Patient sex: F
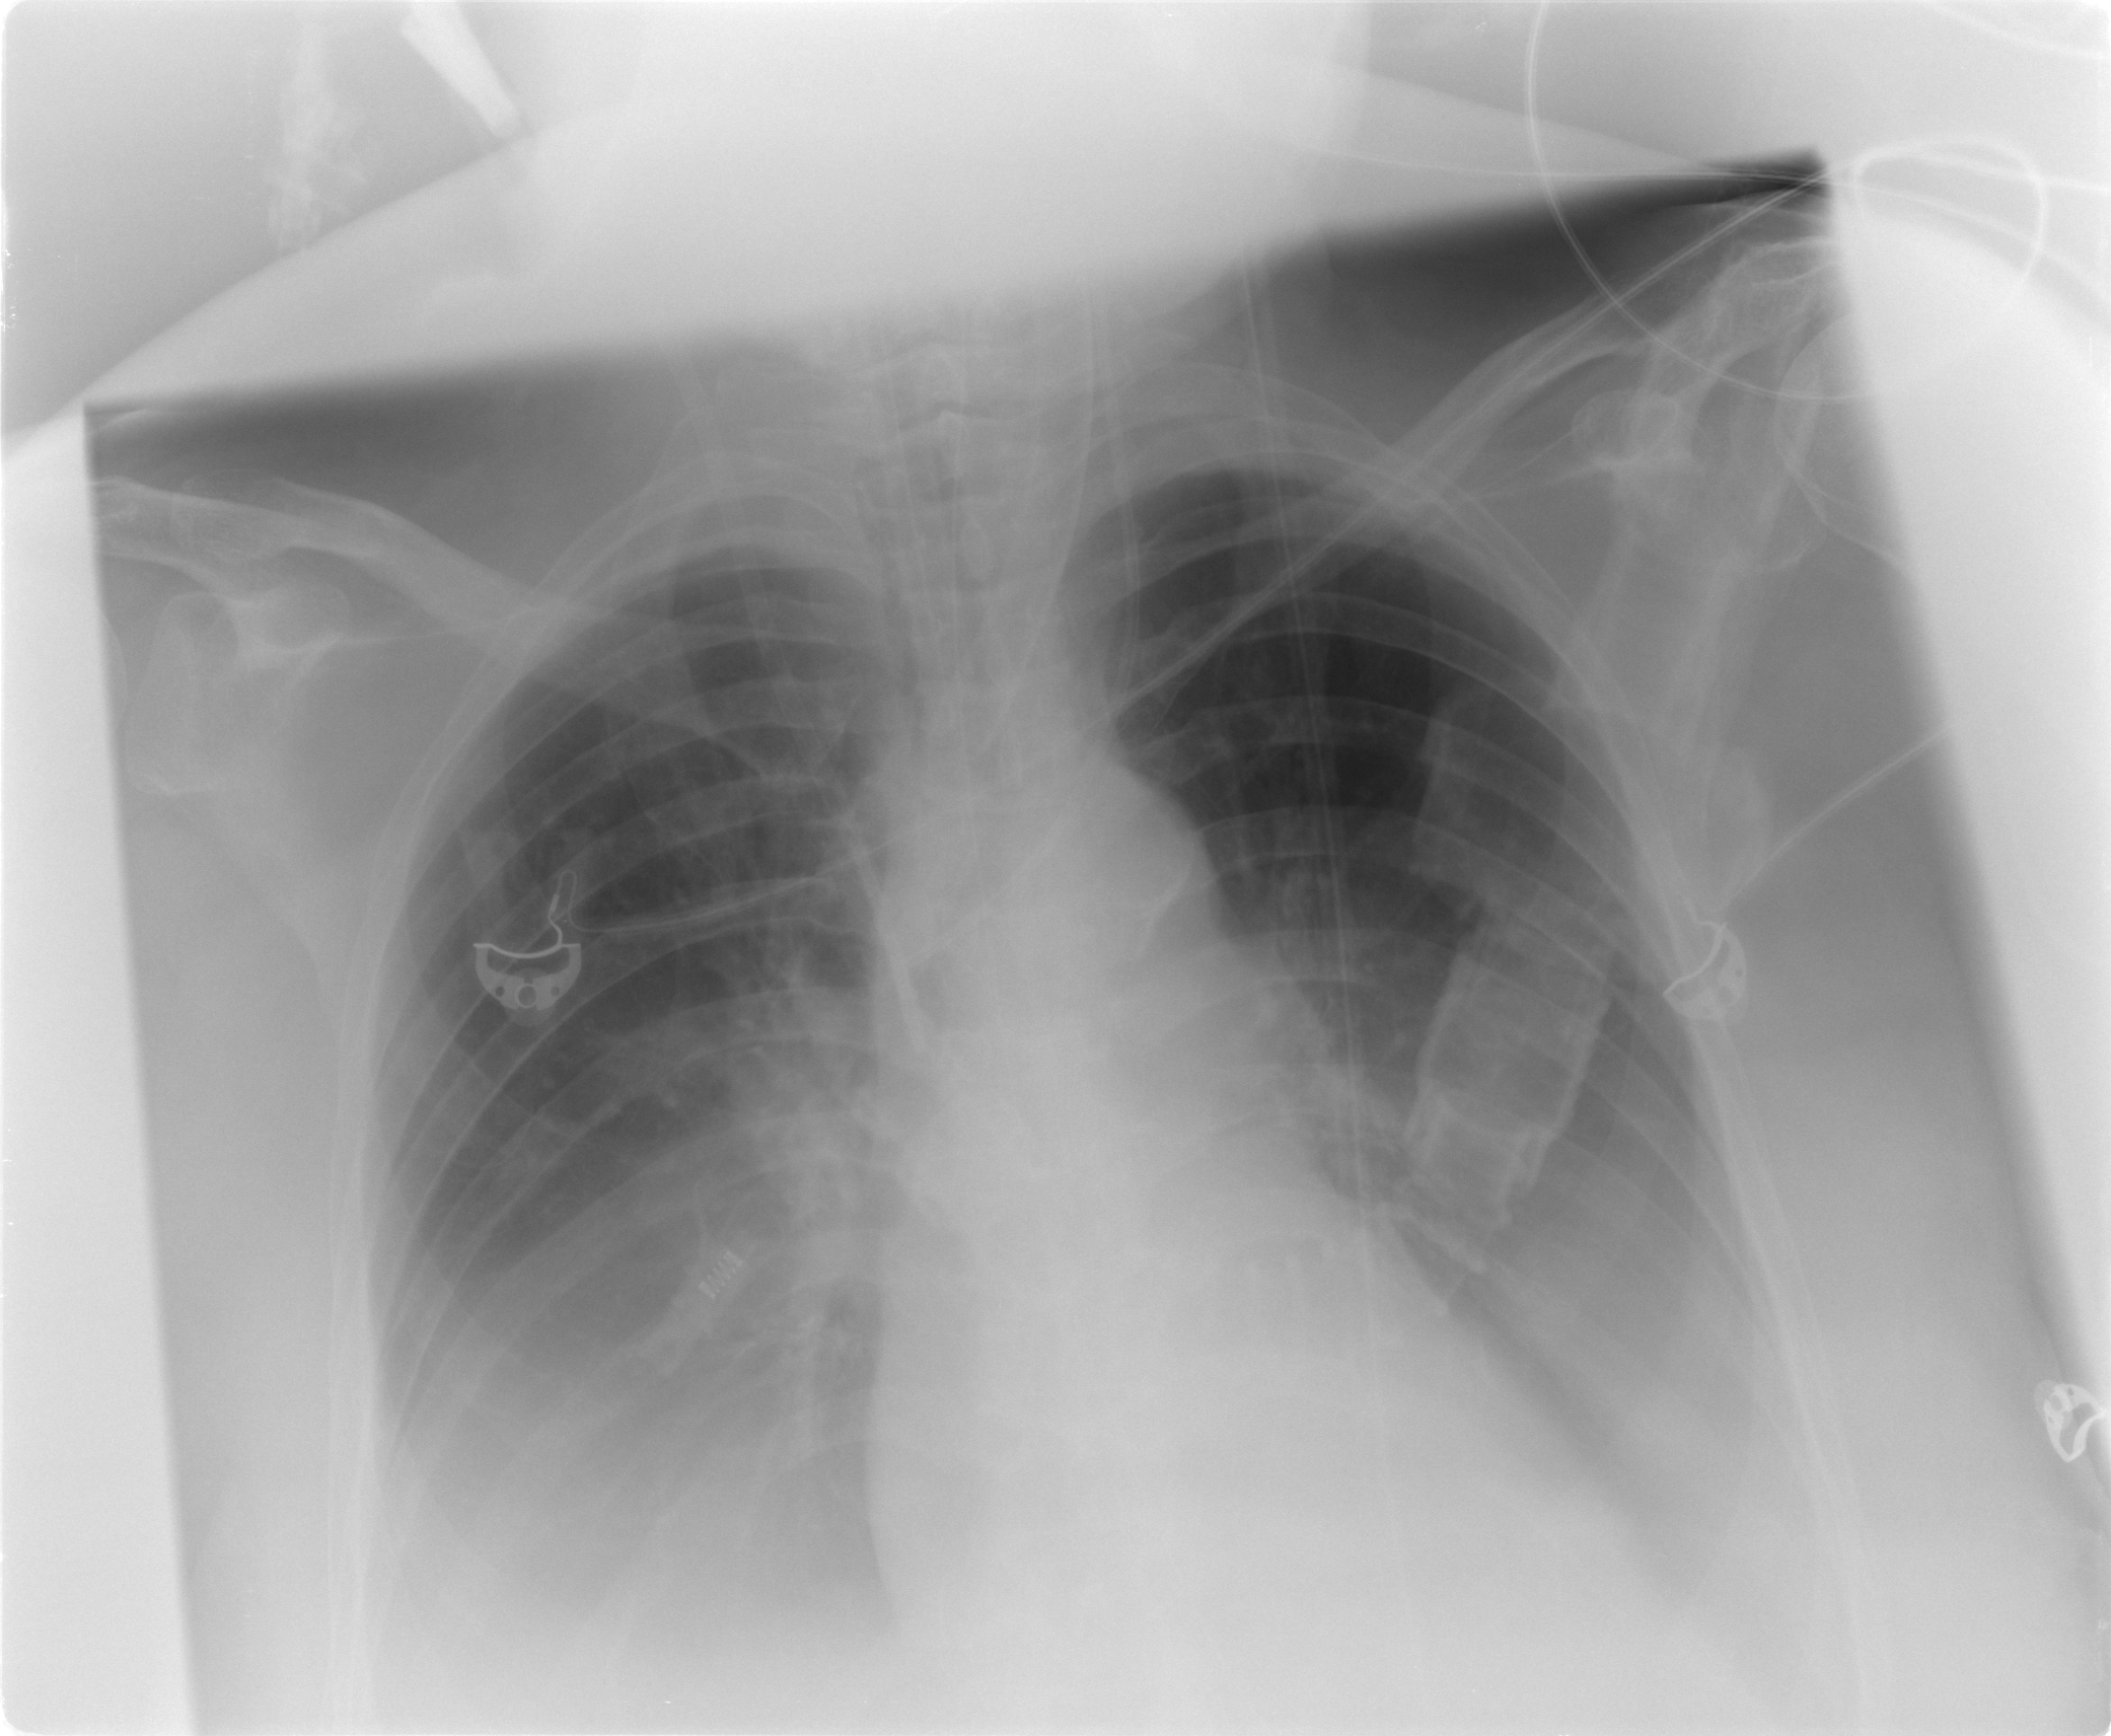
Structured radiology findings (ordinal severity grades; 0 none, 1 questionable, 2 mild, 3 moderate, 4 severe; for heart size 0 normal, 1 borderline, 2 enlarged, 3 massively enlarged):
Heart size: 0
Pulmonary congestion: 0
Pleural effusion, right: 3
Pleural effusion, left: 3
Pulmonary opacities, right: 0
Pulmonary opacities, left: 0
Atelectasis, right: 2
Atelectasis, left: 2